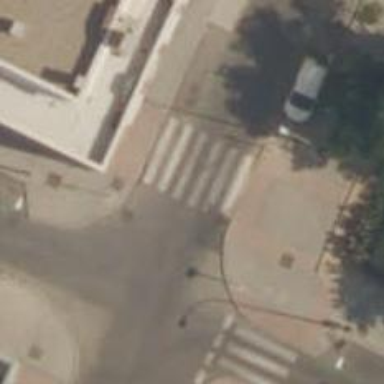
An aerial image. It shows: Uncontrolled zebra crossing on footway.